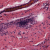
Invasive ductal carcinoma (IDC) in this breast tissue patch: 0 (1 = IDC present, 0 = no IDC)